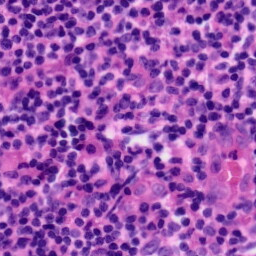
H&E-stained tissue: Tonsil